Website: crate-barrel
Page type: cross-sells
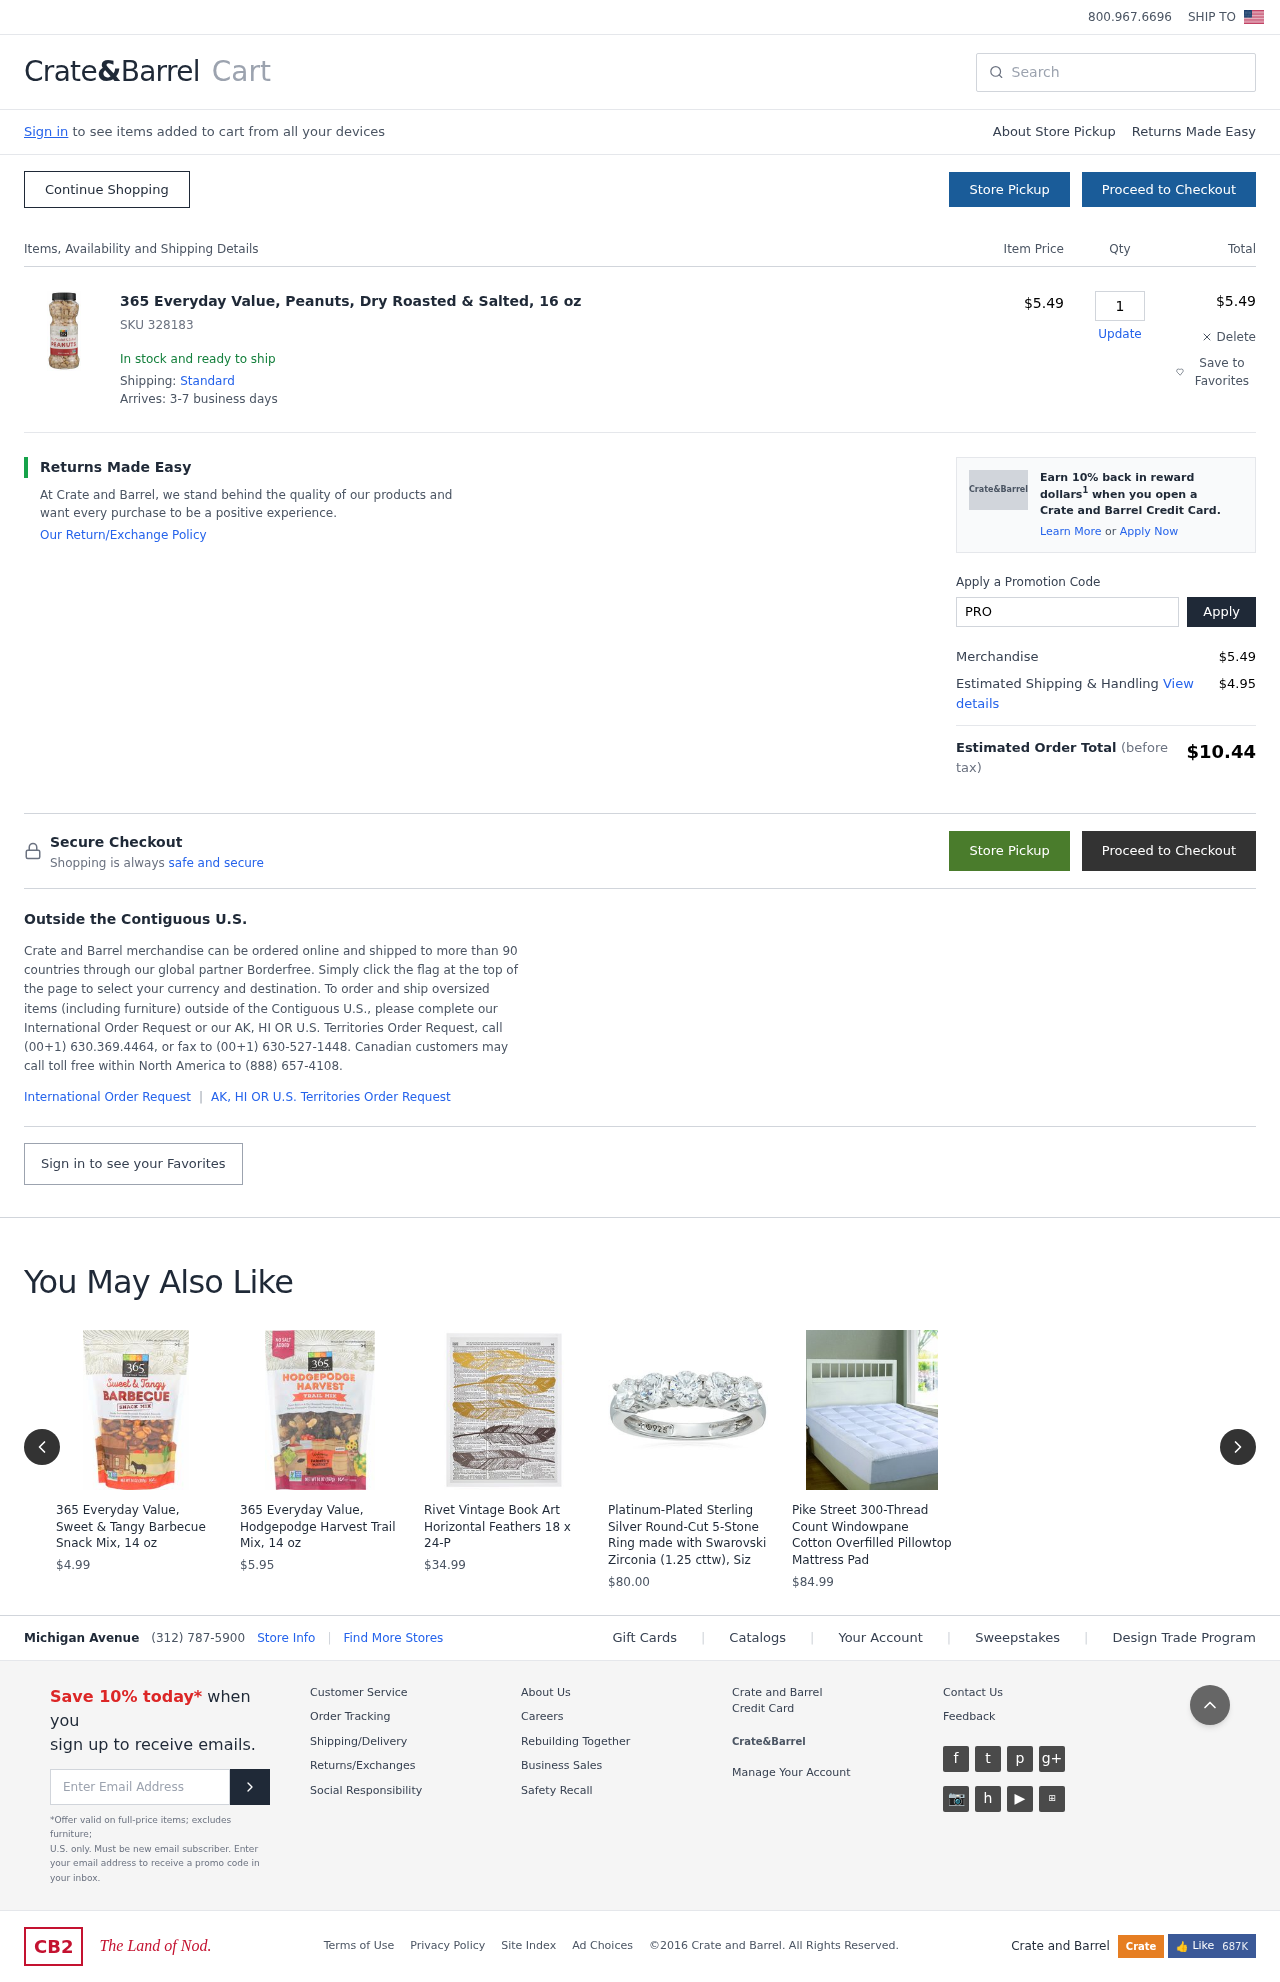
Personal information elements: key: PII_PROMO_CODE
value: PROMO34SC
Product elements: key: PRODUCT1_NAME
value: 365 Everyday Value, Peanuts, Dry Roasted & Salted, 16 oz
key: PRODUCT1_PRICE
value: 5.49
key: PRODUCT1_QUANTITY
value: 1
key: PRODUCT2_NAME
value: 365 Everyday Value, Sweet & Tangy Barbecue Snack Mix, 14 oz
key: PRODUCT2_PRICE
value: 4.99
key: PRODUCT3_NAME
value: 365 Everyday Value, Hodgepodge Harvest Trail Mix, 14 oz
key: PRODUCT3_PRICE
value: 5.95
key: PRODUCT4_NAME
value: Rivet Vintage Book Art Horizontal Feathers 18 x 24-P
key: PRODUCT4_PRICE
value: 34.99
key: PRODUCT5_NAME
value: Platinum-Plated Sterling Silver Round-Cut 5-Stone Ring made with Swarovski Zirconia (1.25 cttw), Siz
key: PRODUCT5_PRICE
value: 80
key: PRODUCT6_NAME
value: Pike Street 300-Thread Count Windowpane Cotton Overfilled Pillowtop Mattress Pad
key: PRODUCT6_PRICE
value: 84.99
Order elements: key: ORDER_SKU
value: SKU 328183
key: ORDER_ITEM_TOTAL
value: $5.49
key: ORDER_SUBTOTAL
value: $5.49
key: ORDER_SHIPPING_COST
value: $4.95
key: ORDER_TOTAL
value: $10.44
Search elements: key: HEADER_SEARCH
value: Search